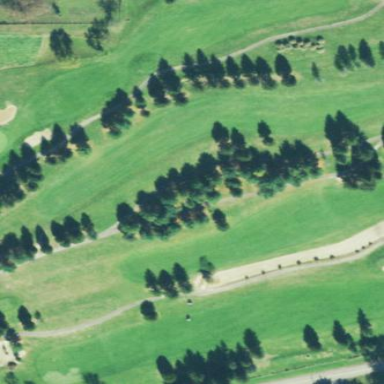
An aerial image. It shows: Grassy area designated as golf fairway.